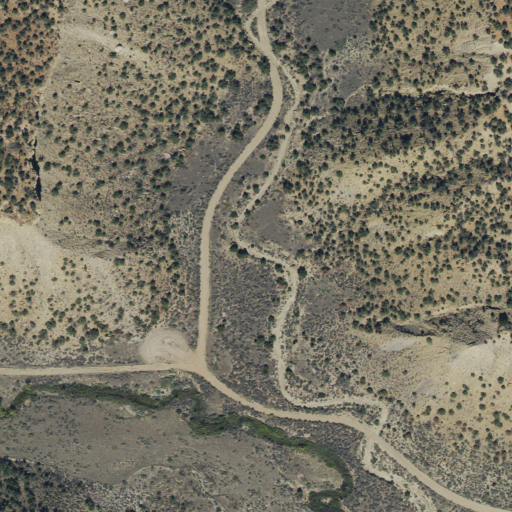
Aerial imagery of valley in Utah named Bull Canyon containing shrub, evergreen forest, and cultivated crops